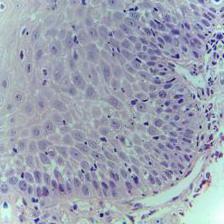
Diagnosis: Normal